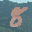
Label: 8